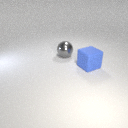
large gray metal sphere behind large blue rubber cube